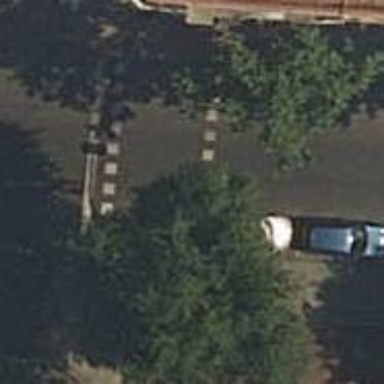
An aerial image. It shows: Zebra crossing with traffic signals. The crossing is marked by traffic lights.